Breast ultrasound image
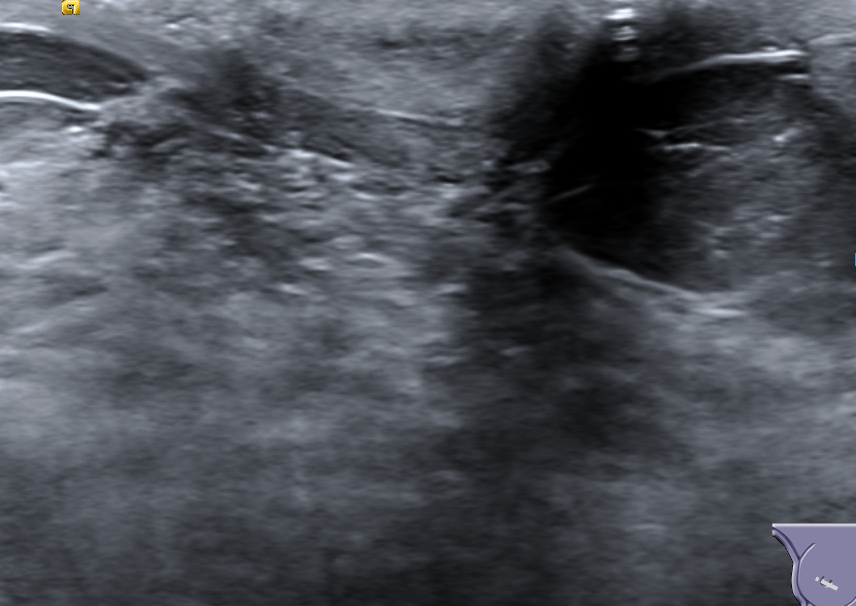
Diagnosis: normal